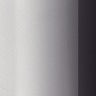
Metastatic tissue present: no